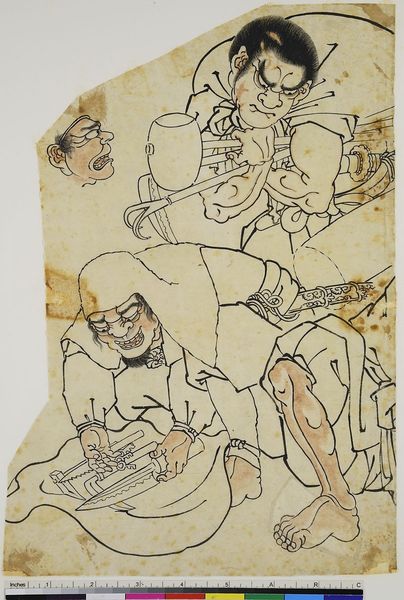
Künstler: Utagawa Kuniyoshi
Standort: Hamburg
Institution: Museum für Kunst und Gewerbe Hamburg
Schlagwörter: kopf, mann, männer, schwarz, zeichnung, bart, gesicht, messer, füße, papier, farbe, grafik, linien, tusche, barfuß, schwert, asiatisch, zähne, säge, werkzeug, hammer, schlüssel, zeit, skizzen, hacke, tuschzeichnung, werkzeuge, pinselzeichnung, grimm, edo, zeichnung#grafik, arbeitsgeräte